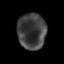
Tissue: lung
Cell type: T cells
Senescence score: 0.2071
Nuclear area (px): 1000
Mean DAPI intensity: 62.923